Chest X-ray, AP view. Patient: 45 years old, sex F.
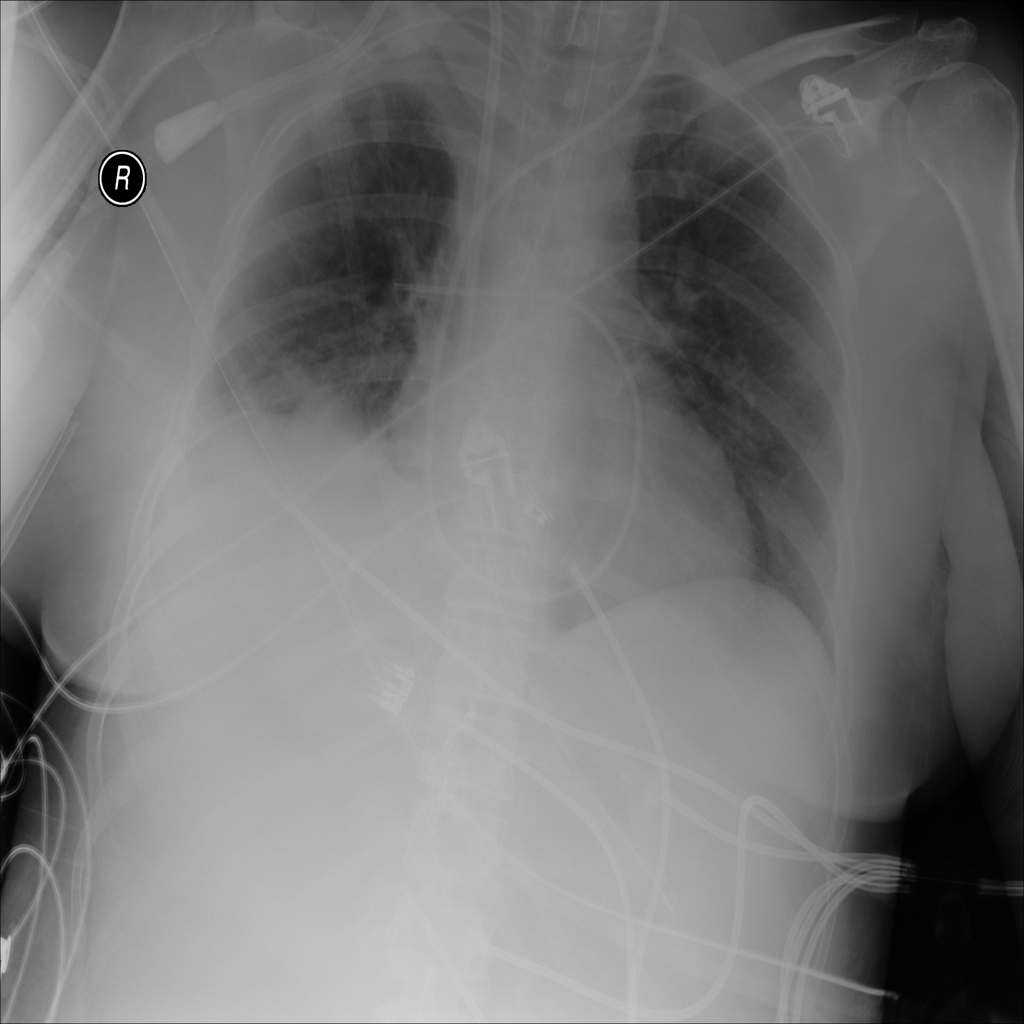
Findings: Atelectasis